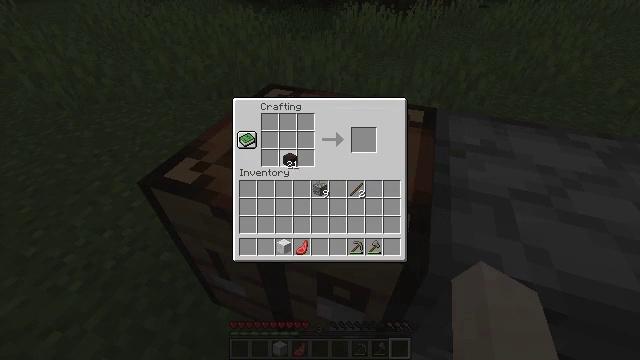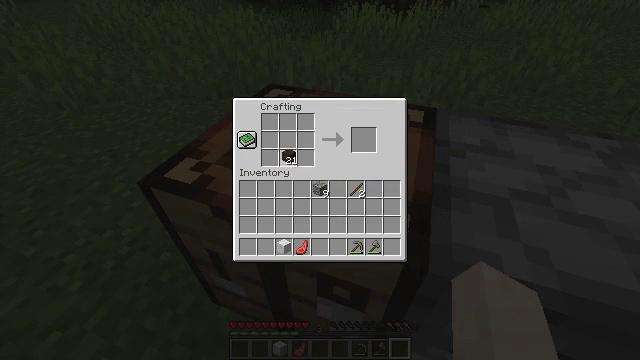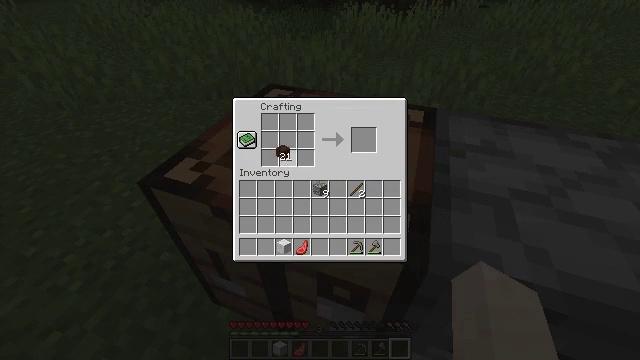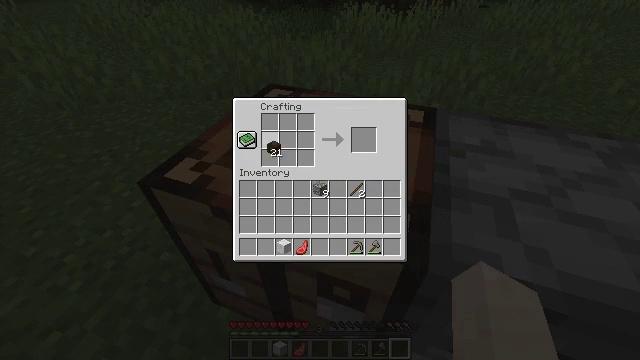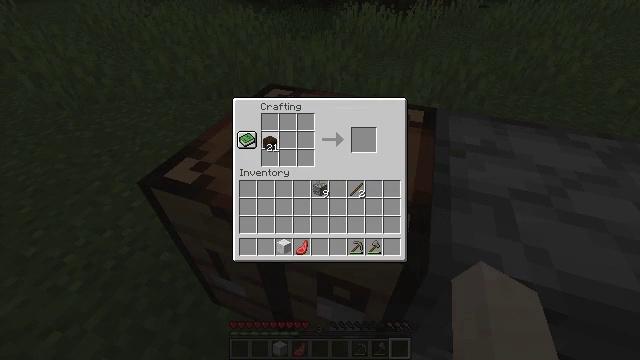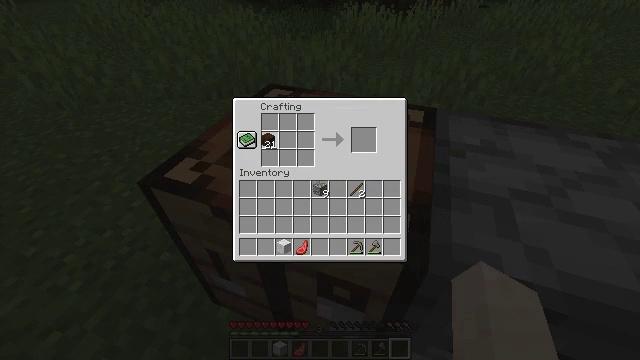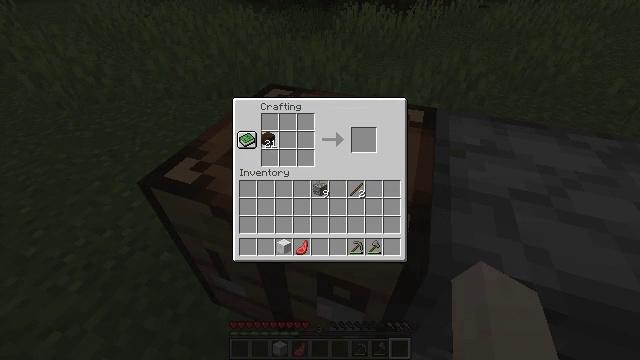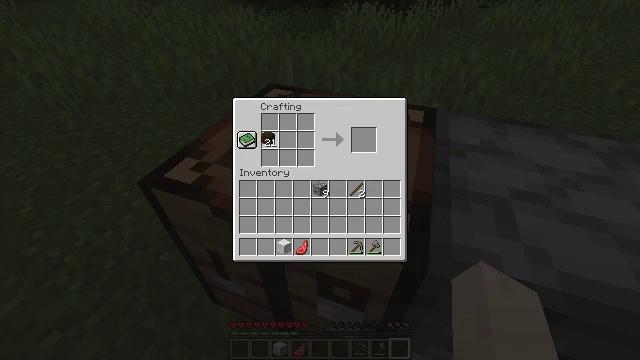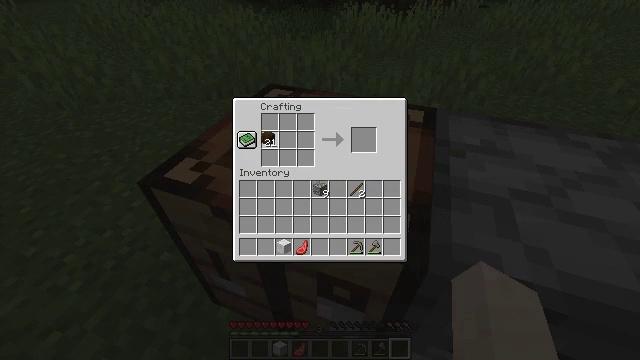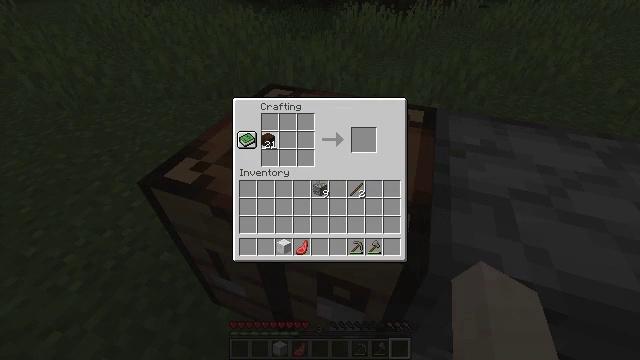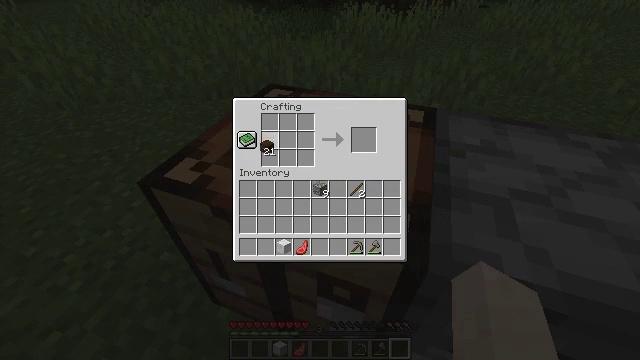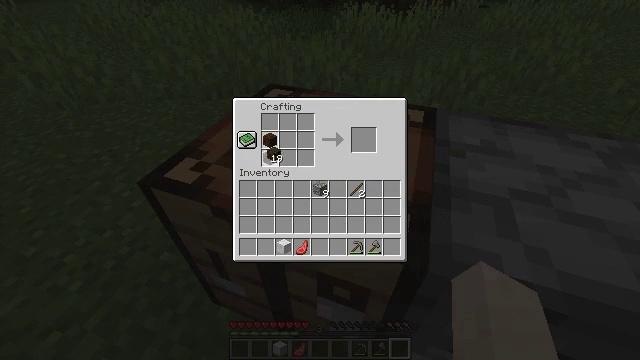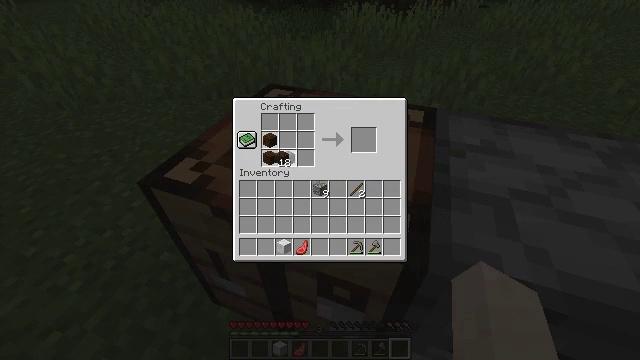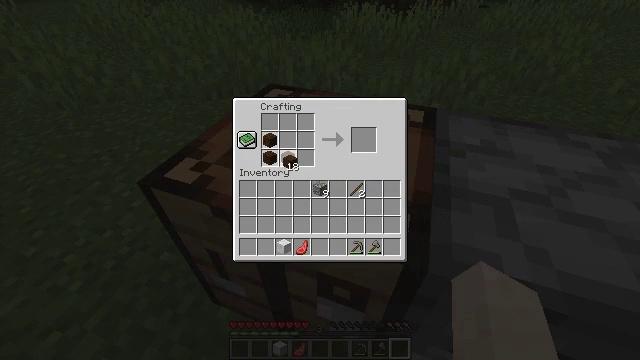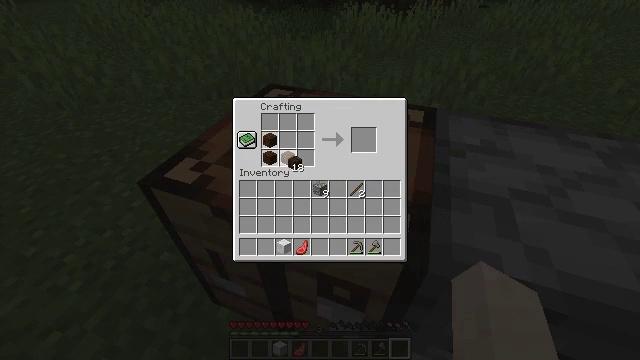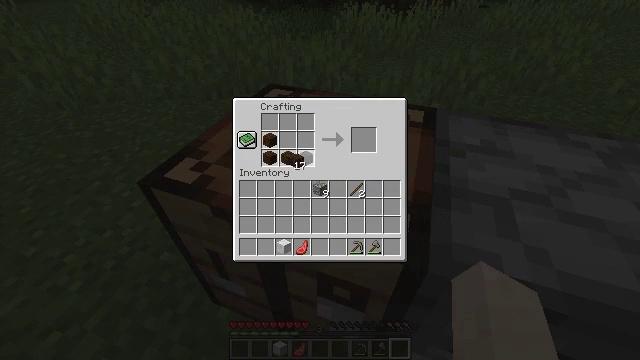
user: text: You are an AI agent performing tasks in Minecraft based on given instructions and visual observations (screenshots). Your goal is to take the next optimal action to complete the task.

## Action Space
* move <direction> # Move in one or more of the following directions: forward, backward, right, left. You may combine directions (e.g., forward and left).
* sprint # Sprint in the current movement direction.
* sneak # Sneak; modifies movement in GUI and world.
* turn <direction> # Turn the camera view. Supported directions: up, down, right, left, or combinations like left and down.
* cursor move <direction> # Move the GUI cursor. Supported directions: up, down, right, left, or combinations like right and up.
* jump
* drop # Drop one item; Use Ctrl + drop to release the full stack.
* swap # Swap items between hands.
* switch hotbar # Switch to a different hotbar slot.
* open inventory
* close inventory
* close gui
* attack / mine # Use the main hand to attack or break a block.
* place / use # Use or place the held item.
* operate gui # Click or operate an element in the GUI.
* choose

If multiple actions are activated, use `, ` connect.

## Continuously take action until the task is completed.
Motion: motion action
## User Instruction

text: To get a dark oak boat with planks, open a crafting table.
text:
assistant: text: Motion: no_op
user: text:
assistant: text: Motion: no_op
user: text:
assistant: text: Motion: cursor move left
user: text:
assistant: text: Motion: no_op
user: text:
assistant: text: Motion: no_op
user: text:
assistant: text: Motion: no_op
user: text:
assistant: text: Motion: choose
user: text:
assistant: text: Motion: choose
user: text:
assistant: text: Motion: choose
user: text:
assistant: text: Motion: cursor move down, choose
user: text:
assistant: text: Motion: cursor move down, choose
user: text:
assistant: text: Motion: cursor move right, choose
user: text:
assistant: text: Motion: cursor move right, choose
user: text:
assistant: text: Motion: choose
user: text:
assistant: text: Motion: choose
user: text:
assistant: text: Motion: choose
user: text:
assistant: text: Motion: choose
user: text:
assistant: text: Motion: choose
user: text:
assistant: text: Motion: choose
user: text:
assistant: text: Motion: choose
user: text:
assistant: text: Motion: choose
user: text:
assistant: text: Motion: choose
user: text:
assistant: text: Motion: choose
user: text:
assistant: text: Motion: no_op
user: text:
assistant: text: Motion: cursor move right and down
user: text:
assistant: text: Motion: cursor move right
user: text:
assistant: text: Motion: cursor move right
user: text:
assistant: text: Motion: cursor move right
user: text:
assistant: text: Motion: no_op
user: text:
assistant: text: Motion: no_op